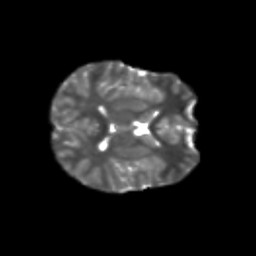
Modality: T2w
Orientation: axial
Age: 9
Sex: male
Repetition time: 9.4 s
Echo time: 0.089 s